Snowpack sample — Buffalo Mountain, Silverthorne, Colorado, USA (2/22/26, 2:02 PM MST)
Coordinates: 39.622, -106.113
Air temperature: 33 °F
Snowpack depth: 63 cm
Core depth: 10 cm
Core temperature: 30.2 °F
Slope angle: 11°, slope face: 116°
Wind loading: low
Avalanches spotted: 0
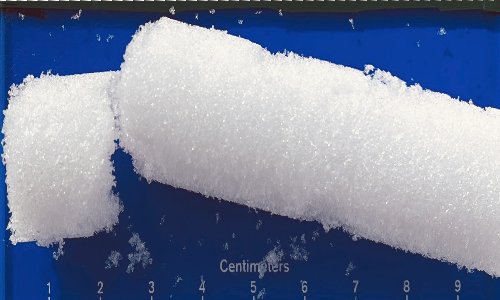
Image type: core
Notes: In a firebreak similar to site 1, minimal wind loading with no spotted avalanches (not many faces in view though)